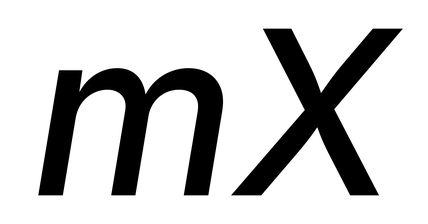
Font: Inter-Italic_Medium_Italic